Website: home-depot
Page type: address-validator
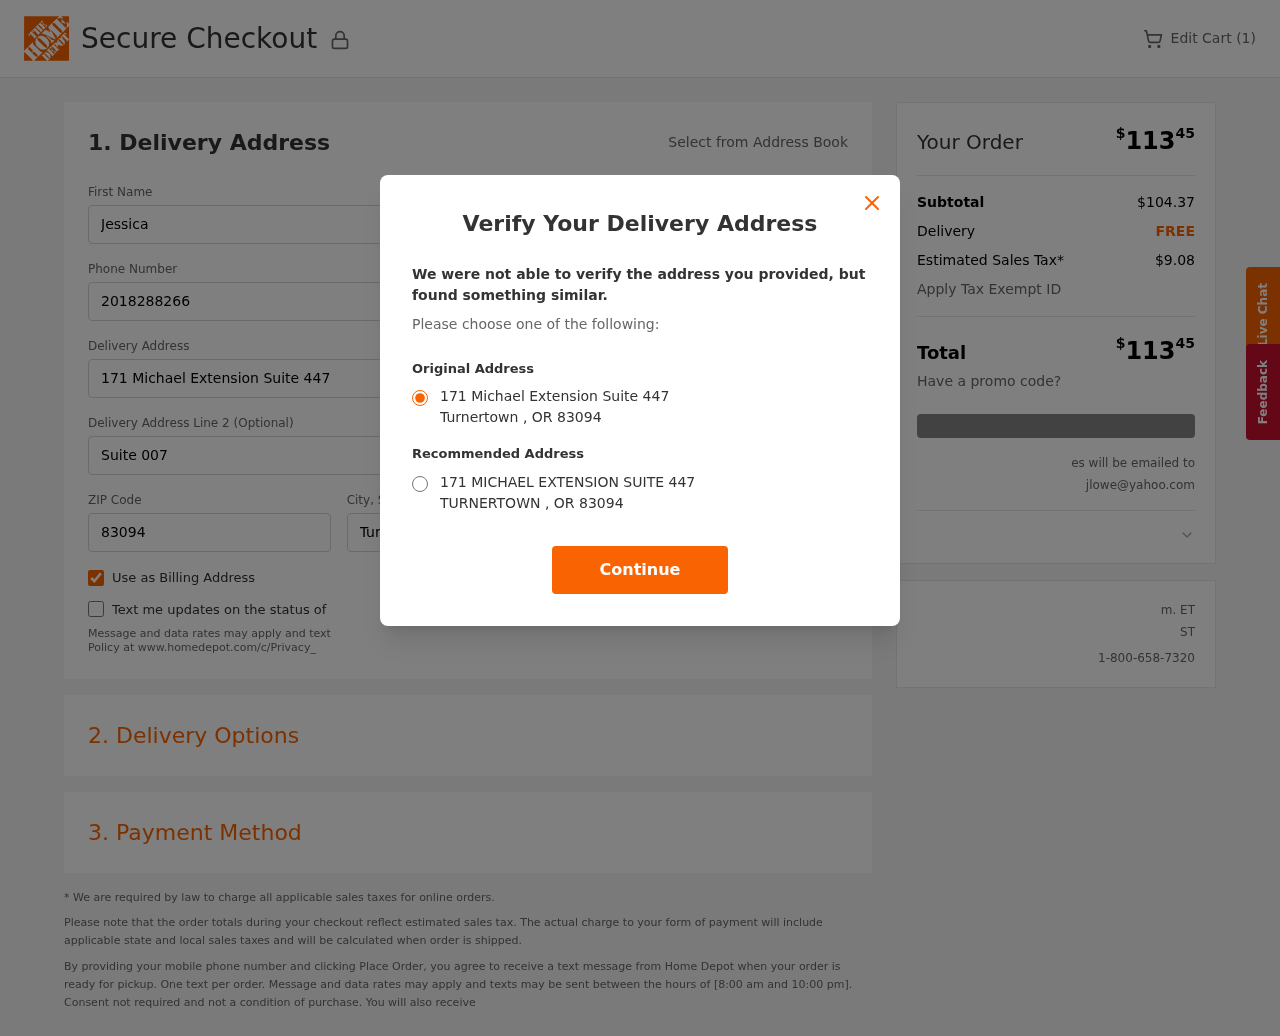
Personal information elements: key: PII_CITY
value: Turnertown
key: PII_EMAIL
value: jlowe@yahoo.com
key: PII_POSTCODE
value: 83094
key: PII_STATE_ABBR
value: OR
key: PII_STREET
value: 171 Michael Extension Suite 447
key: PII_FIRSTNAME
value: Jessica
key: PII_LASTNAME
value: Lowe
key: PII_PHONE
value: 2018288266
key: PII_STREET2
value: Suite 007
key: PII_CITY_STATE
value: Turnertown, OR
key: PII_STREET_ALT
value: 171 MICHAEL EXTENSION SUITE 447
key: PII_CITY_ALT
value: TURNERTOWN
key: PII_POSTCODE_FULL
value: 83094
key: PII_POSTCODE_NUMERIC
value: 83094
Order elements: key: ORDER_NUM_ITEMS
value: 1
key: ORDER_TOTAL
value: $11345
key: ORDER_SUBTOTAL
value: $104.37
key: ORDER_SHIPPING_COST
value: FREE
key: ORDER_TAX
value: $9.08